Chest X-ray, AP view. Patient: 63 years old, sex M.
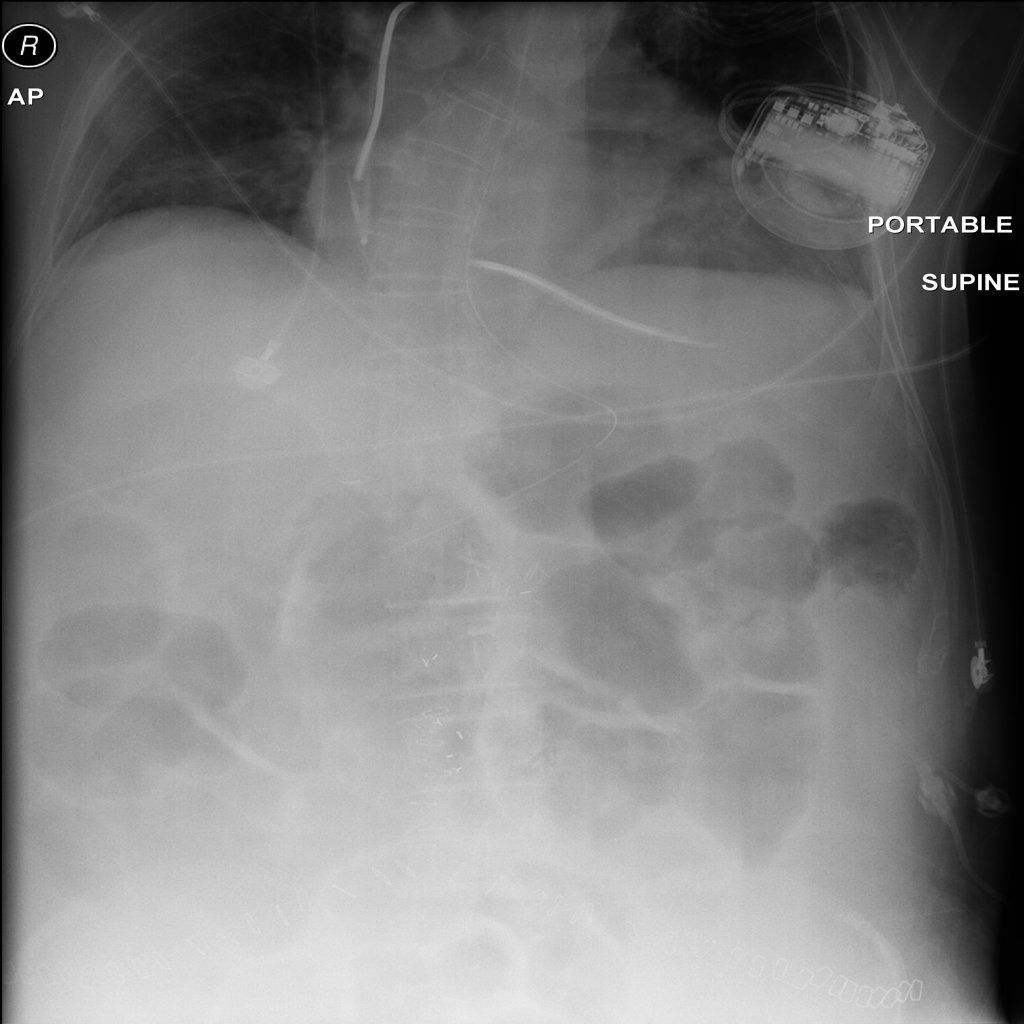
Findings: No Finding